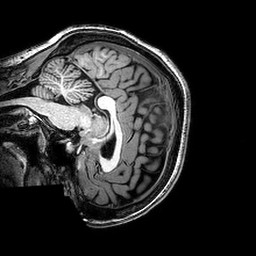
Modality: T1w
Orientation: sagittal
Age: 24
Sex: female
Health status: healthy
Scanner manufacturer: philips
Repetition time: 0.008229 s
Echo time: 0.00378 s